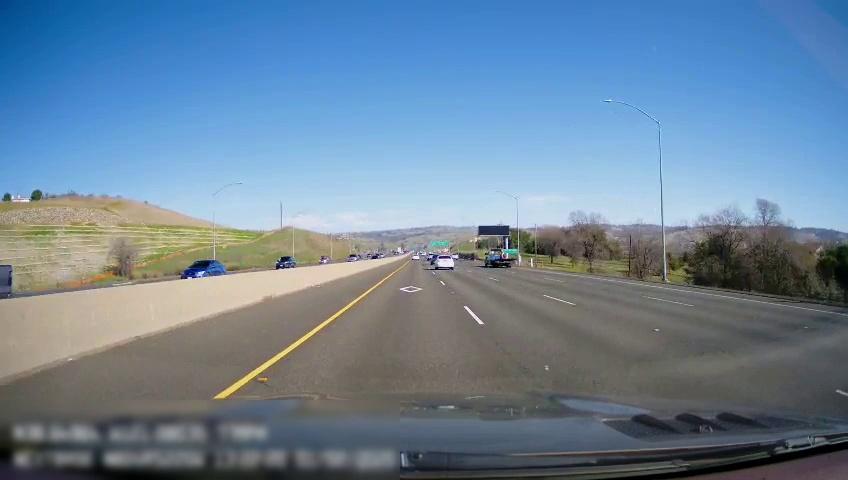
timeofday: Day
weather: Sunny
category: Drivable Space
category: Drivable Space
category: Vehicles | Truck
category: Vehicles | Car
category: Vehicles | SUV
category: Vehicles | Truck
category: Vehicles | Car
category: Vehicles | Other LV
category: Lanes | Current Lane
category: Lanes | Current Lane
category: Lanes | Alternate Lane
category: Lanes | Alternate Lane
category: Lanes | Alternate Lane
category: Traffic | Signs